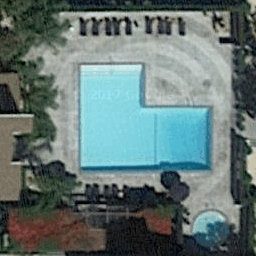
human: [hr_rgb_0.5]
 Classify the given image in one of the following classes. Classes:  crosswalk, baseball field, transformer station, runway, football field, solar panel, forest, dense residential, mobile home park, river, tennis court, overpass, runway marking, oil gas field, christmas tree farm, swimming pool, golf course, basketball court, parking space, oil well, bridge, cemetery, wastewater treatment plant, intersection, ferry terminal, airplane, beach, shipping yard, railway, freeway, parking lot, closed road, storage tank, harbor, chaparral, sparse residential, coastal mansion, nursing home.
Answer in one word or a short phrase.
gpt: swimming pool